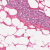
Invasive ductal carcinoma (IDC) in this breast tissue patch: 0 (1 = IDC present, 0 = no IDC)